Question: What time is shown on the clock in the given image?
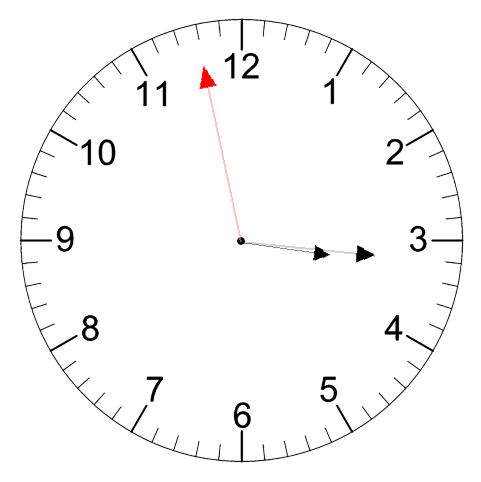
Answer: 03:15:58